Question: I tried to install php 5.4 yesterday but it doenst quite work. If i do 'php -v' in Terminal i get 5.3, but if I do 'php -v' in X11 it says that I have 5.4 and i can even start local server and it works just fine. Why doesnt it work in Terminal?
Someone said something about change things in my PATH, maybe thats correct, but how do I do that?

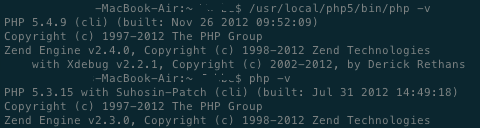
Answer: It seems that you have 2 versions of PHP installed but that the 5.4 is not the "default" PHP that is reachable from your PATH (an environment variable telling your system where to look for finding the program you're calling in your command line).
To find where the PHP 5.3 executable is, you could use the 'which' ( <URL> command, on my computer it looks like this :
'''
which php
/usr/local/bin/php
'''
On my system '/usr/local/bin/php' is just a link pointing to the PHP executable I want to use (I keep several versions of PHP installed on my system in '/usr/local/php/<version>/')
You could check what the 'which' command return and if the given result is a symbolic link like mine. If yes, changing the link to make it point to you 5.4 executable should do the trick.